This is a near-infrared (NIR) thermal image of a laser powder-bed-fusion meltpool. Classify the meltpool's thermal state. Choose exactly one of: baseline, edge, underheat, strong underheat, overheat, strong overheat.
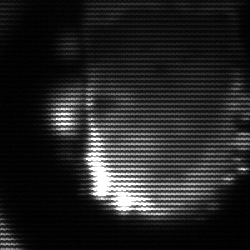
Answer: baseline